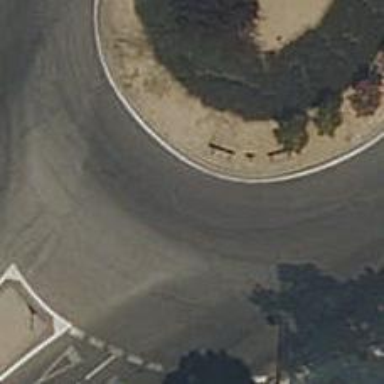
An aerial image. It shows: Tertiary road with asphalt surface leading to roundabout junction.